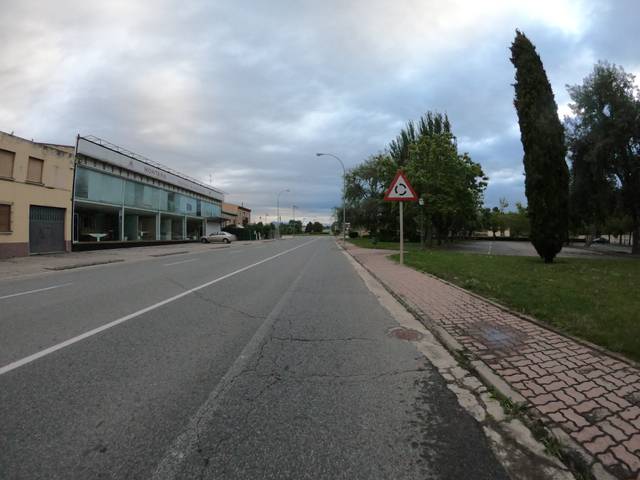
Region: Spain
Coordinates: 42.475, -2.445